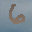
Label: 6